Interaction volume radius: 5 \u00c5
Interaction volume height: 10 \u00c5
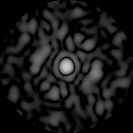
Disorder parameter: 0.7951